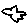
Label: cloud